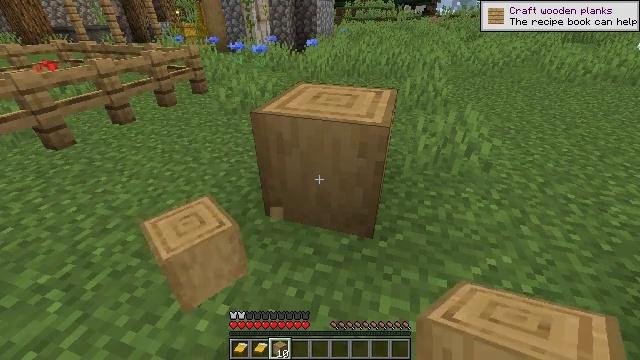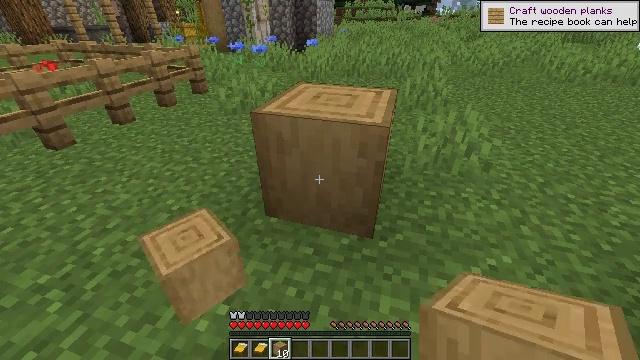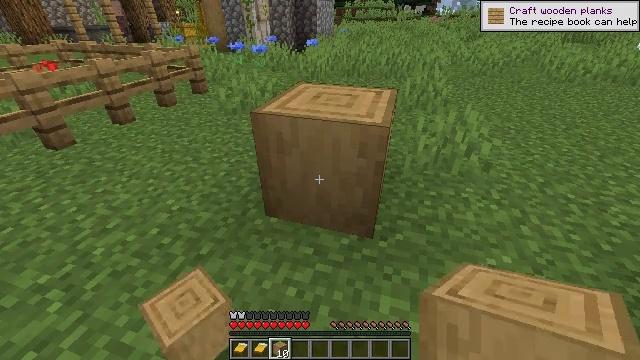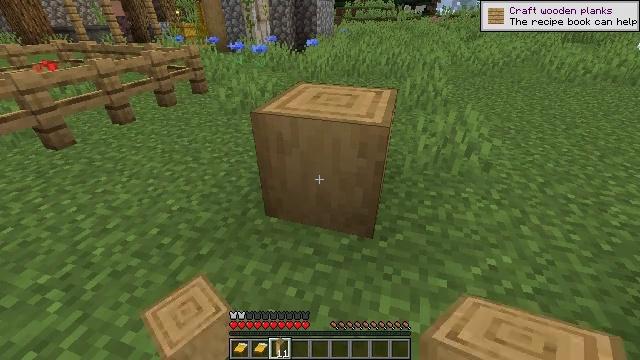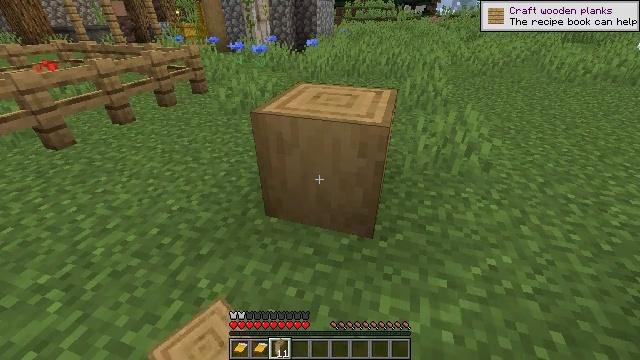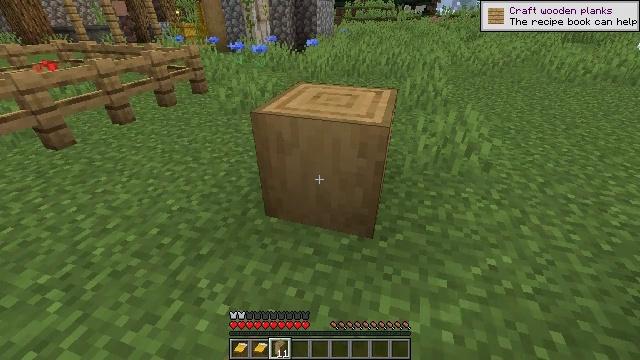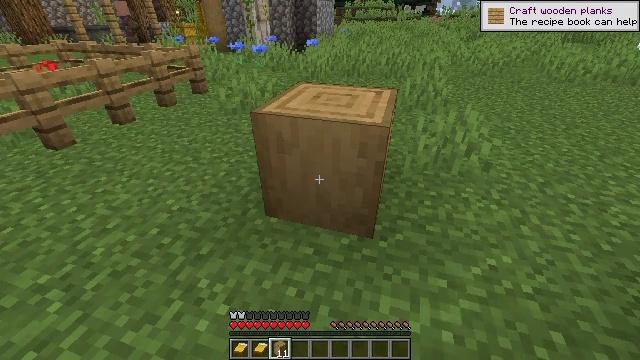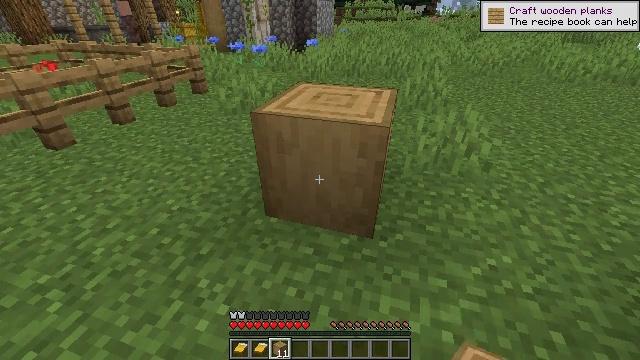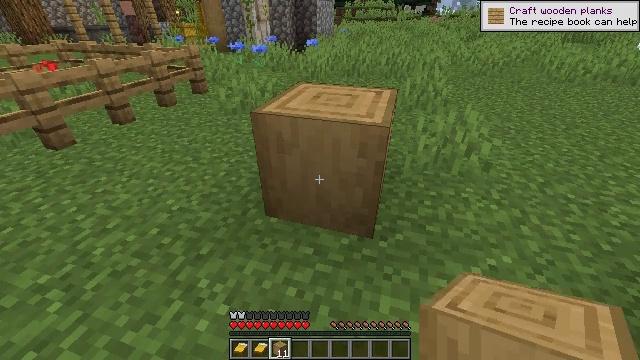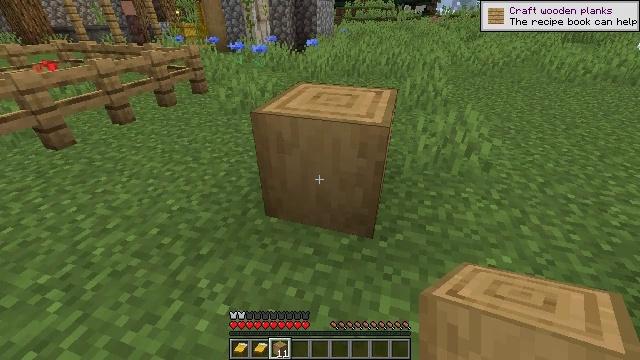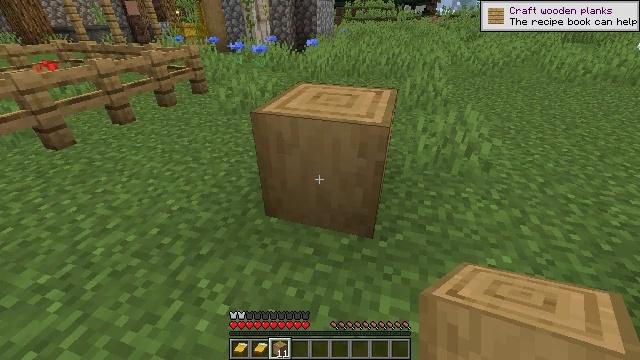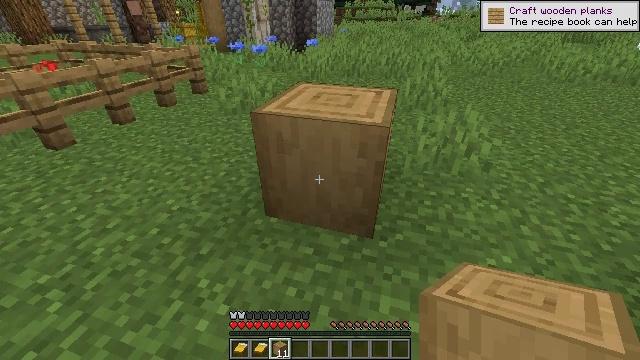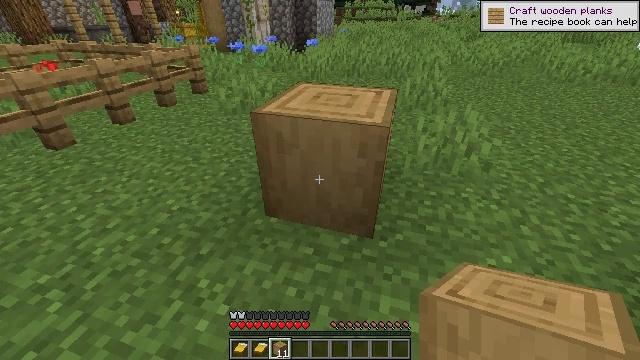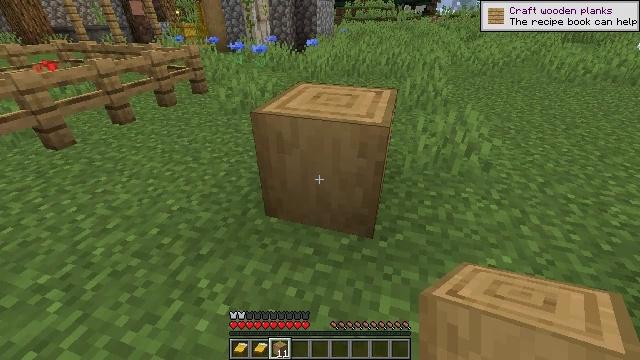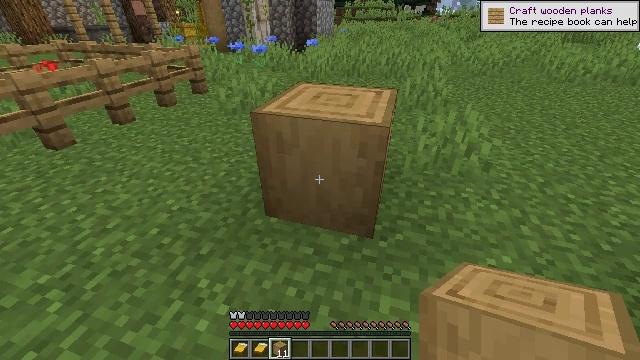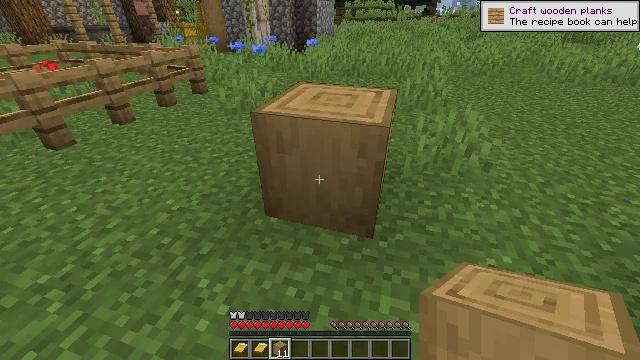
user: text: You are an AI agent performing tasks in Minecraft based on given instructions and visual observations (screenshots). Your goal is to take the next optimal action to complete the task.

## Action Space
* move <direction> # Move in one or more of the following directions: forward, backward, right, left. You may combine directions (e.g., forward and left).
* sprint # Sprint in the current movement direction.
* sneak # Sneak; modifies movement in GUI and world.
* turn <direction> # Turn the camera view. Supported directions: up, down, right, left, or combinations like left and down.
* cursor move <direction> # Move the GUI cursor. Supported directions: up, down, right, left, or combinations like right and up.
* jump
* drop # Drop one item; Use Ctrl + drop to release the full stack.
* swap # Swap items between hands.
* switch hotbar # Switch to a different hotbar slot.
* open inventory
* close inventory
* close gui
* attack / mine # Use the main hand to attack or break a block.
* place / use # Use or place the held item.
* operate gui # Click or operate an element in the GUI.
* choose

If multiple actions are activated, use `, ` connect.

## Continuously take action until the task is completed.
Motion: motion action
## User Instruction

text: Chop down the stripped oak log.
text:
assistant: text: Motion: no_op
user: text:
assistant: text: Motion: no_op
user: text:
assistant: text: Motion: no_op
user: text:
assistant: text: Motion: no_op
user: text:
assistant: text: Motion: no_op
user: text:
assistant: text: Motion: no_op
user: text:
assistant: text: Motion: no_op
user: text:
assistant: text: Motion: no_op
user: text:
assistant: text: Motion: no_op
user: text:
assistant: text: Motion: no_op
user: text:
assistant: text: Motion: no_op
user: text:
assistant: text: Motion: no_op
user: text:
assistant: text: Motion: no_op
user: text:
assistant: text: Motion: no_op
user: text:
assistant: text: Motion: no_op
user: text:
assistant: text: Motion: no_op
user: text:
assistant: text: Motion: no_op
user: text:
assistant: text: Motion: no_op
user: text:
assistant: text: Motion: no_op
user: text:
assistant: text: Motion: no_op
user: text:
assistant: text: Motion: no_op
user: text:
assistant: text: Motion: no_op
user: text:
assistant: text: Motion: no_op
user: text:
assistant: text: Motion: no_op
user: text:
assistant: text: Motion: no_op
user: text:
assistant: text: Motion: no_op
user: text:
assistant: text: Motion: no_op
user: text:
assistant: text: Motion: no_op
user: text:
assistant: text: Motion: no_op
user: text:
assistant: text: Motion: no_op